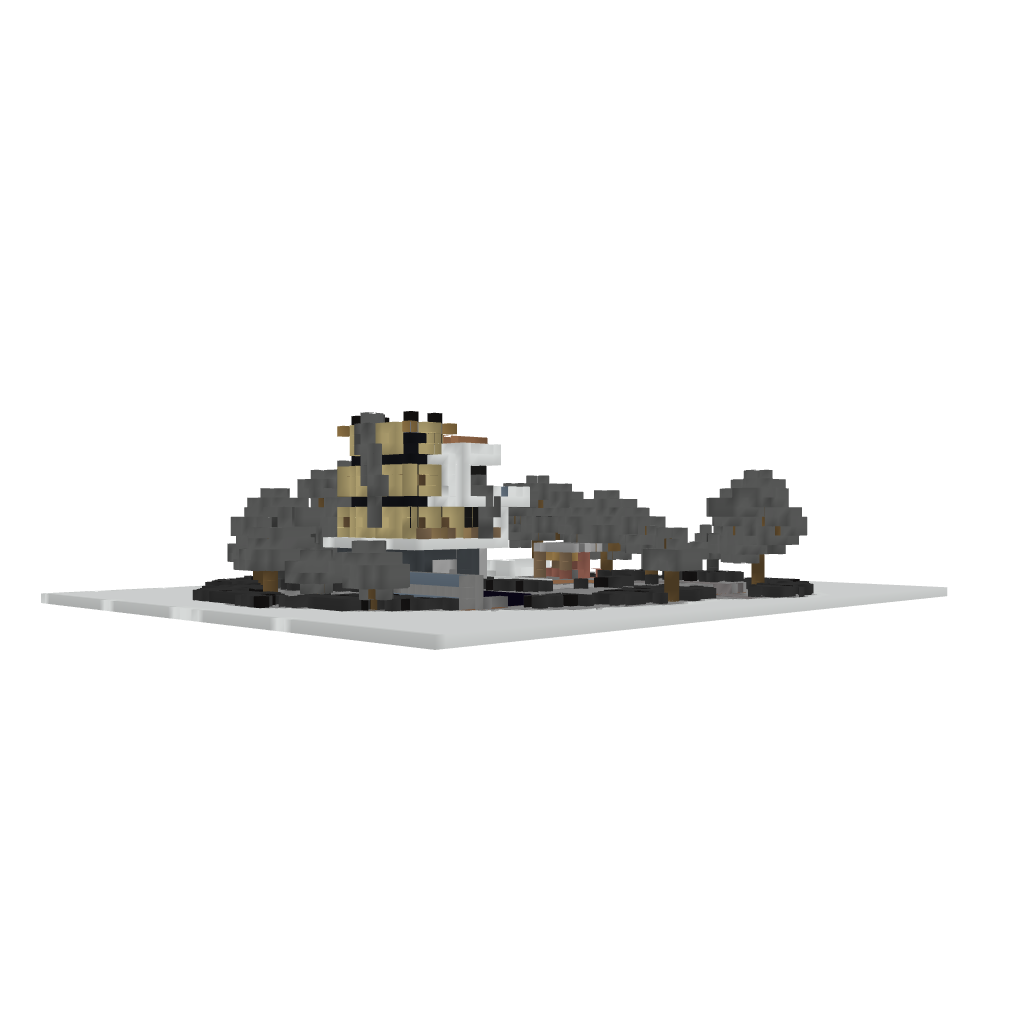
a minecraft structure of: Luxury House #2